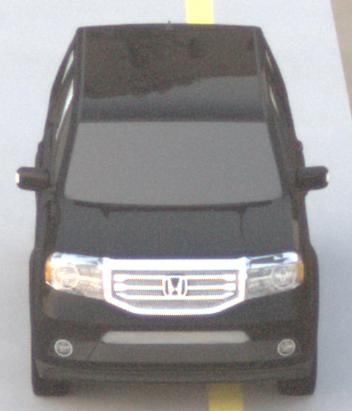
Make: Honda
Model: Pilot
Detailed model: Gen. 2 Facelift
Model produced from: 2012
Model produced until: 2015
Doors: 5
Color: black
Road condition: dry road
Daytime: dawn
Contrast: low contrast